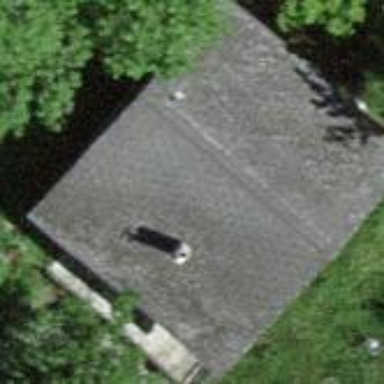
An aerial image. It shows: Simple house.